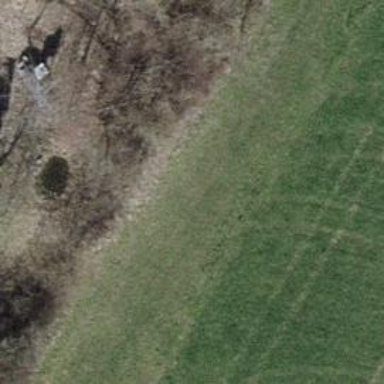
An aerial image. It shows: Hunting stand.